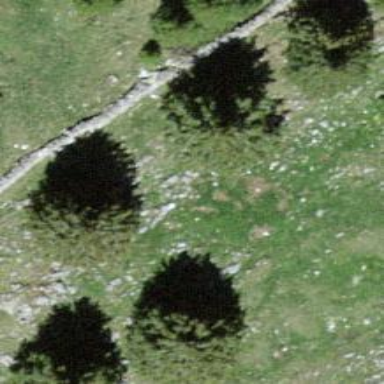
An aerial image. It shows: Beautiful tree in nature.